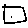
Label: square